Aerial crown-view tile of a tropical tree (Barro Colorado Island, Panama), acquired 20241112:
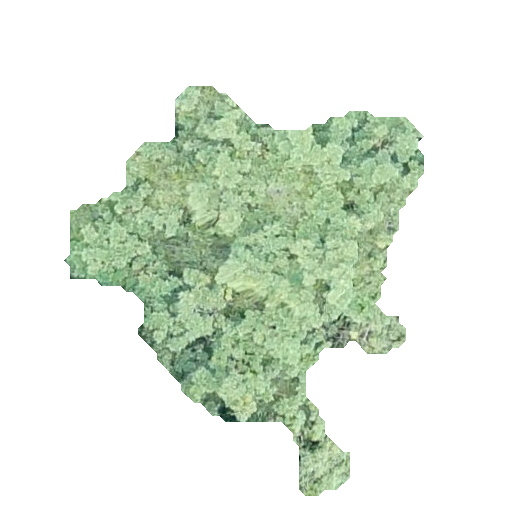
Species: Tabebuia rosea
GBIF accepted scientific name: Tabebuia rosea
Crown area: 121.915 m²